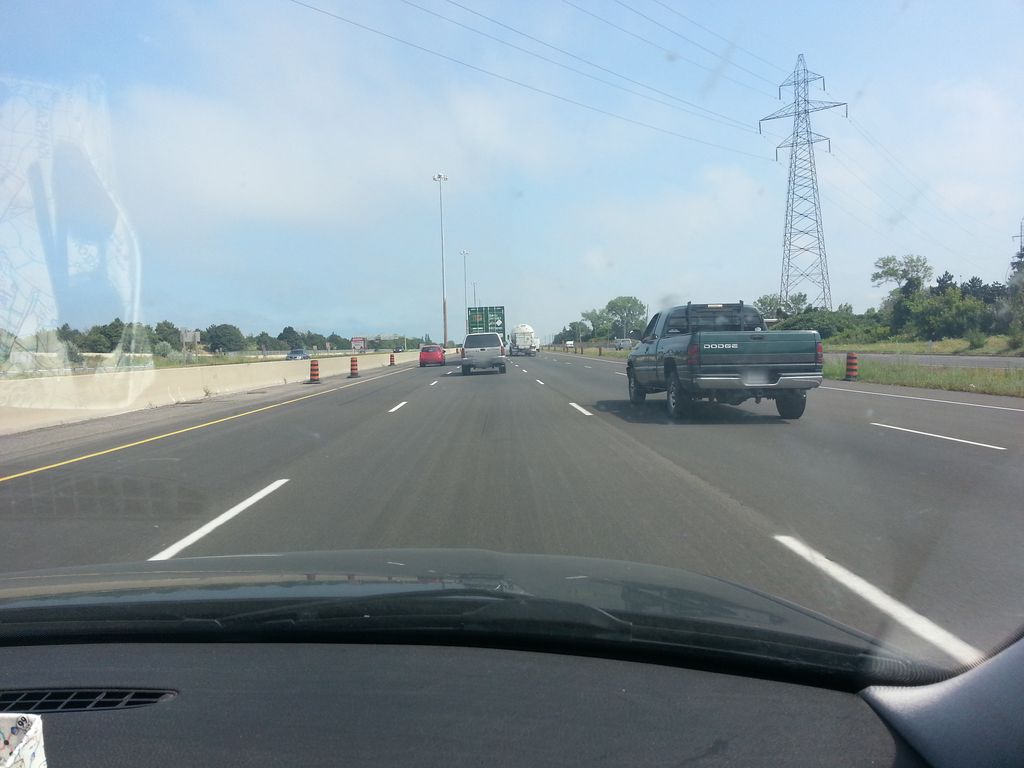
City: hamilton